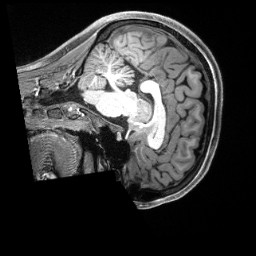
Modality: T1w
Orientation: sagittal
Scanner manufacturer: siemens
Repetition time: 2.5 s
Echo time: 0.00231 s